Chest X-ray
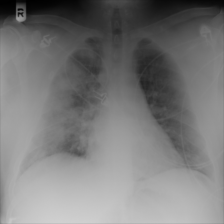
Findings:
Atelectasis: negative
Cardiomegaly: negative
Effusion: negative
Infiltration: positive
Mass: negative
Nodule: positive
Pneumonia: negative
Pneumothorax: negative
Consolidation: negative
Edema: negative
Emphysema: negative
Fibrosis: negative
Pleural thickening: negative
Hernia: negative